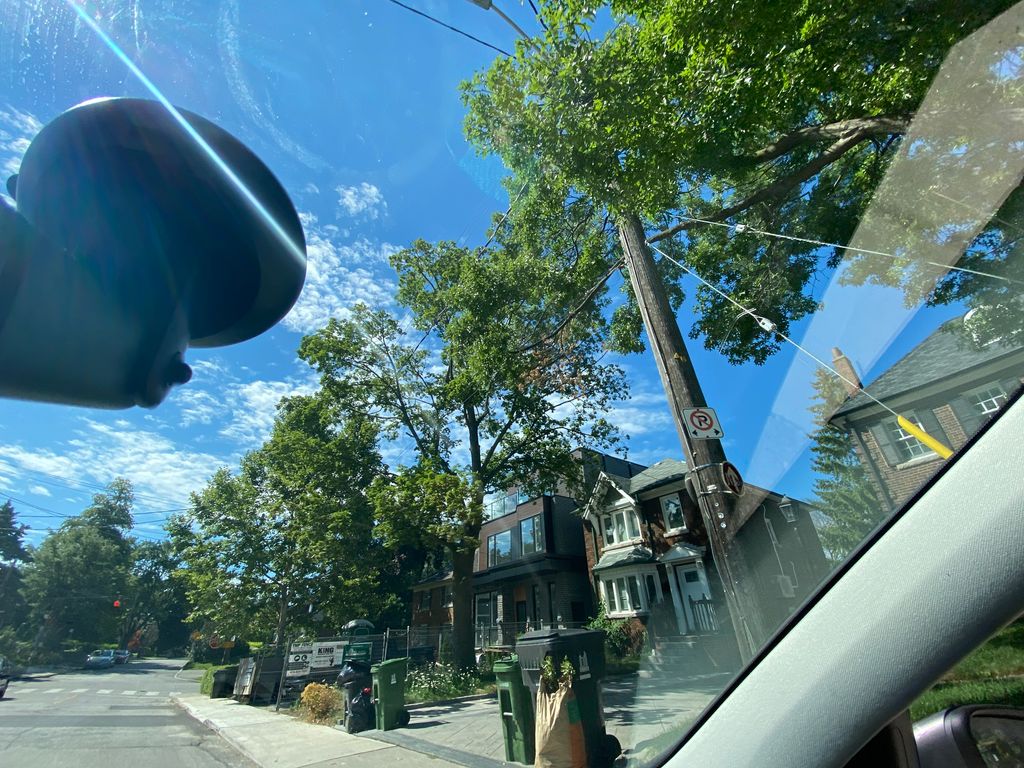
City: toronto